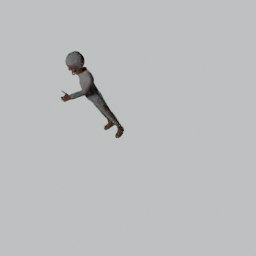
Label: people